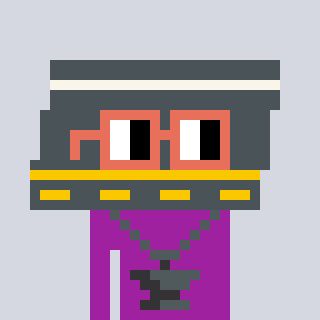
a pixel art character with square orange glasses, a road-shaped head and a magenta-colored body on a cool background